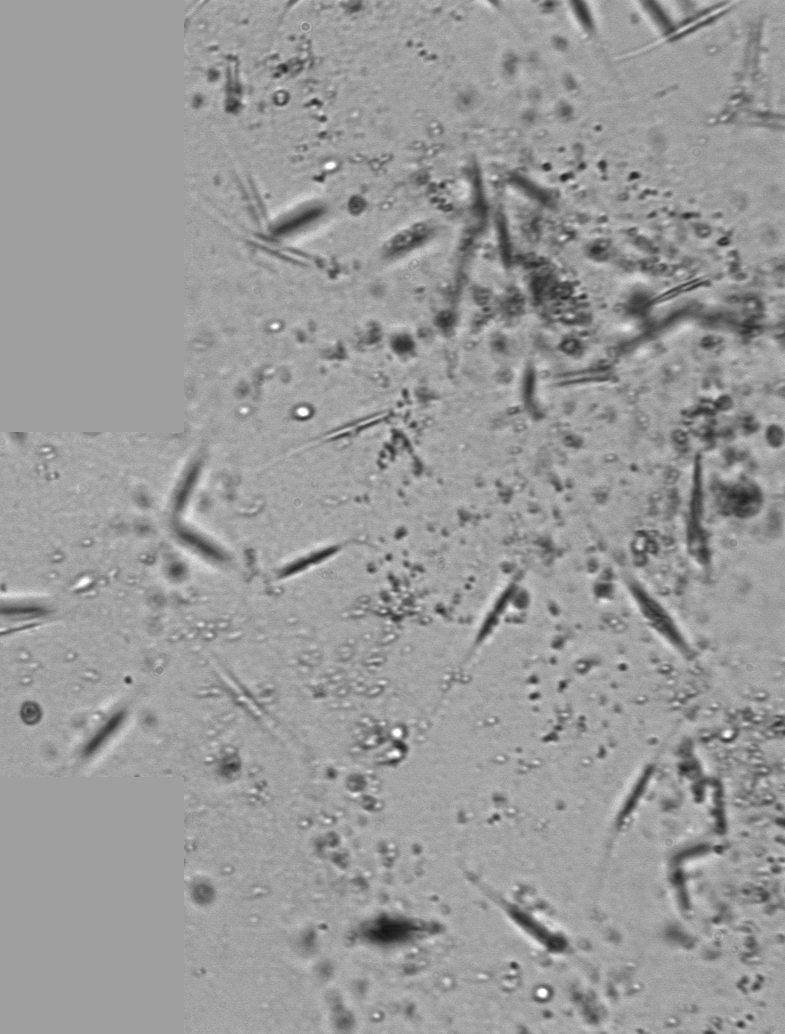
Label: Phaeocystis